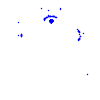
Particle: electron